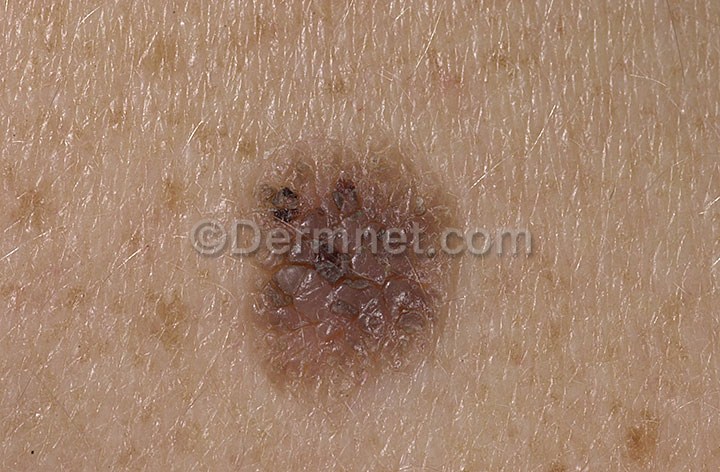
Disease: Melanoma Skin Cancer Nevi and Moles